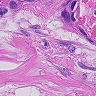
Metastatic tissue present: yes